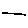
Label: line